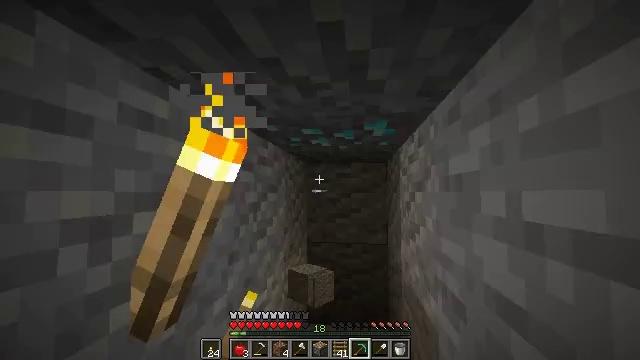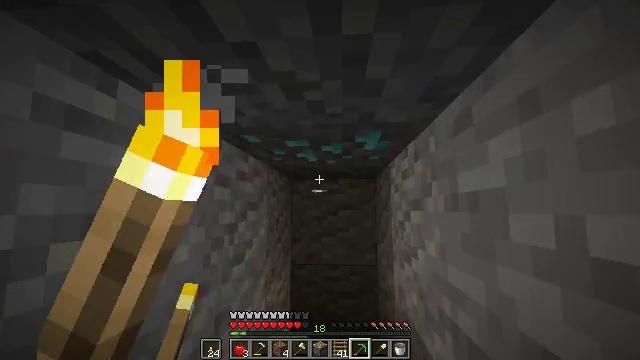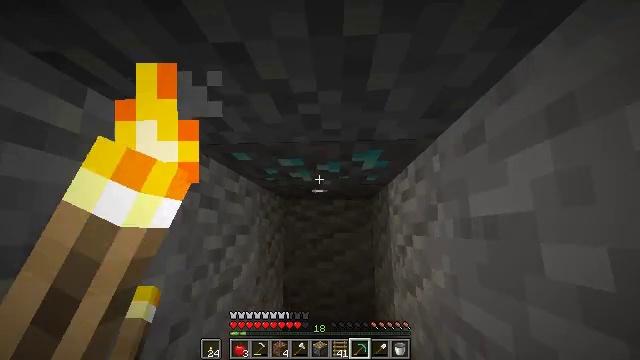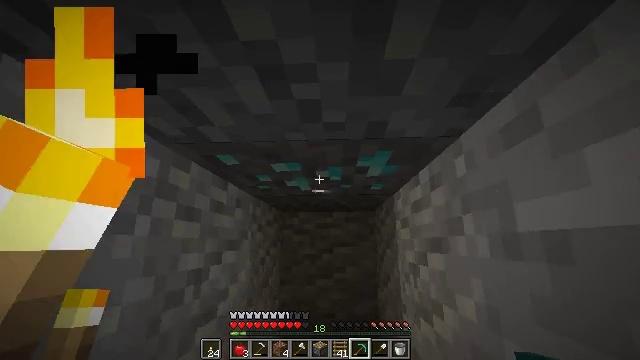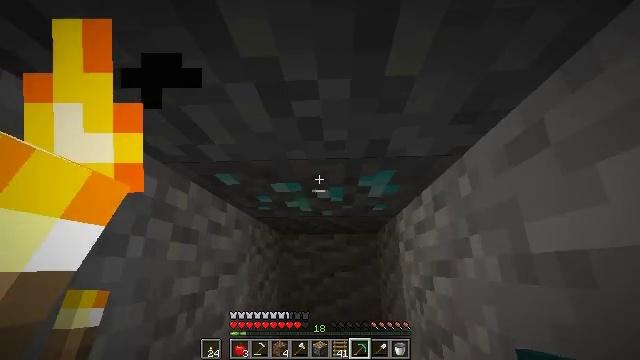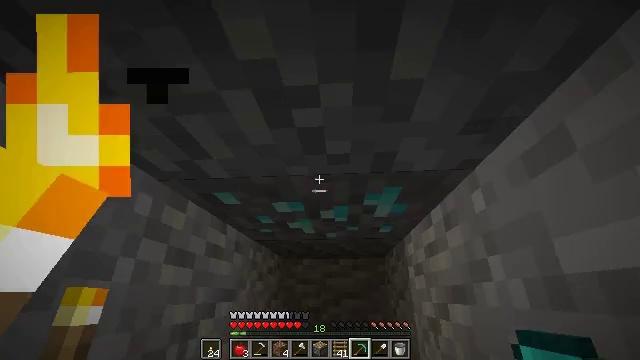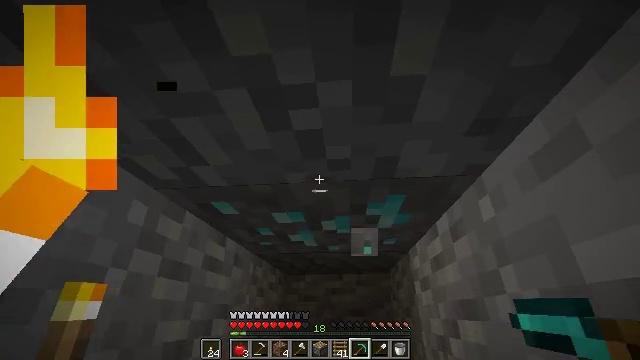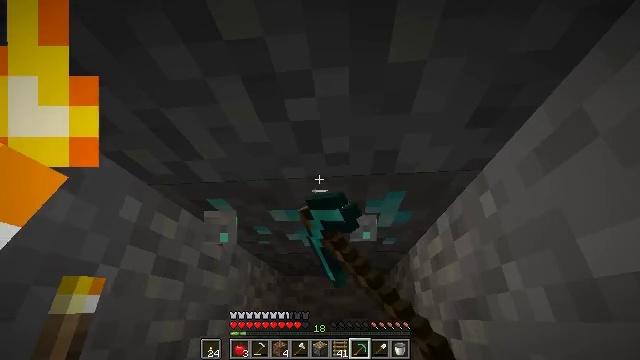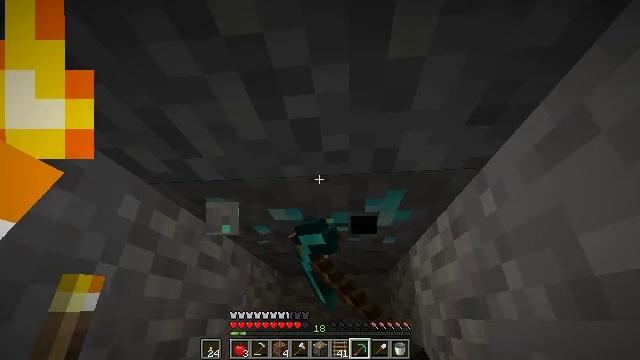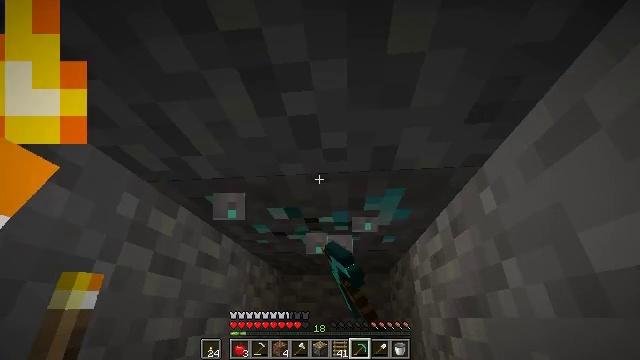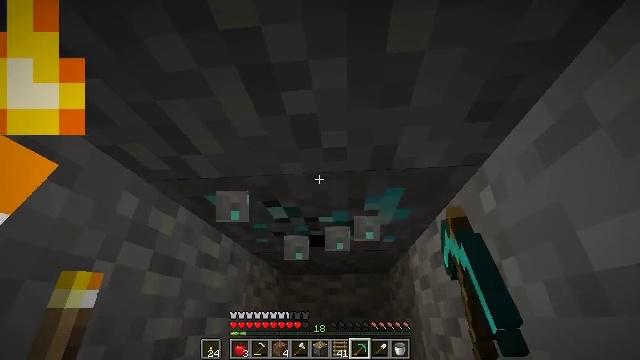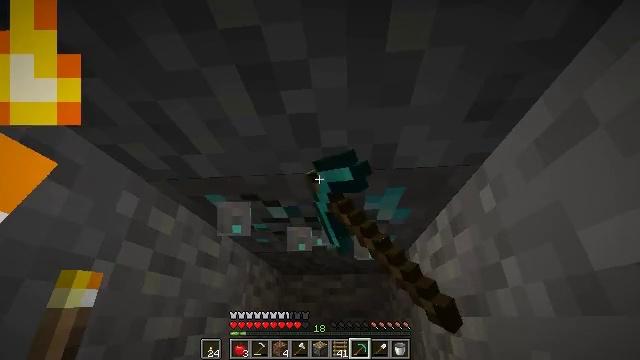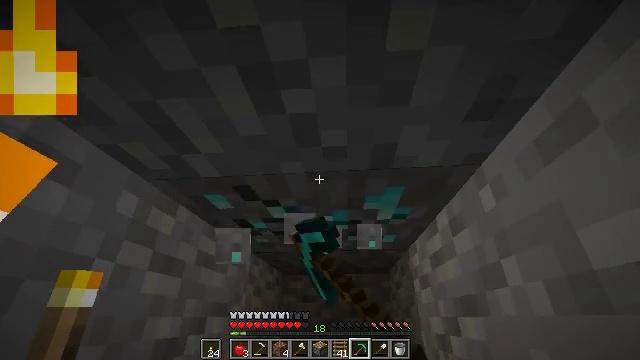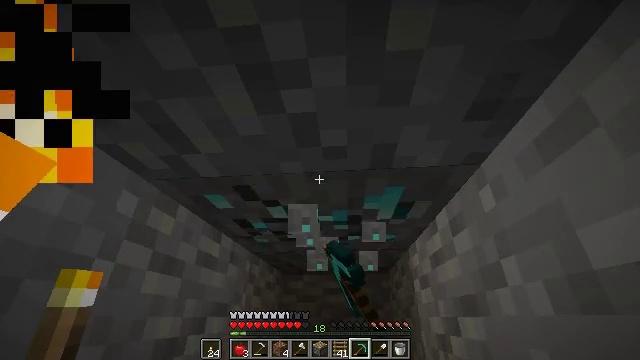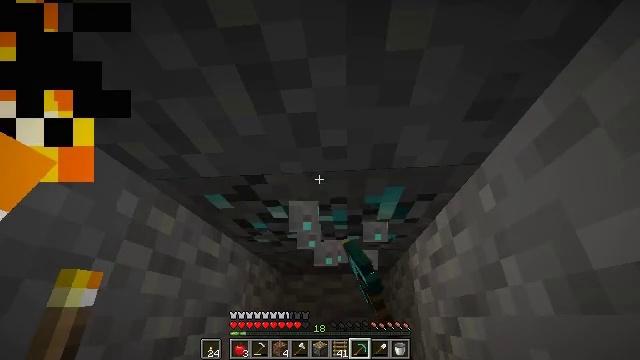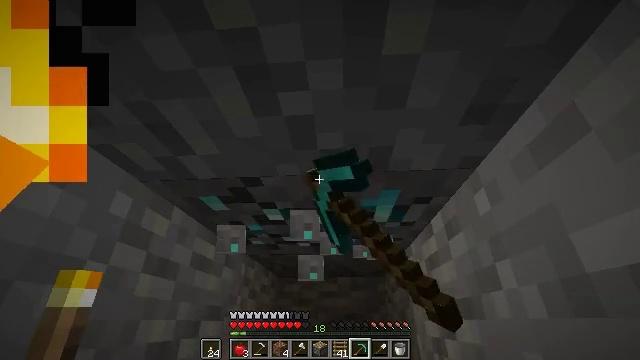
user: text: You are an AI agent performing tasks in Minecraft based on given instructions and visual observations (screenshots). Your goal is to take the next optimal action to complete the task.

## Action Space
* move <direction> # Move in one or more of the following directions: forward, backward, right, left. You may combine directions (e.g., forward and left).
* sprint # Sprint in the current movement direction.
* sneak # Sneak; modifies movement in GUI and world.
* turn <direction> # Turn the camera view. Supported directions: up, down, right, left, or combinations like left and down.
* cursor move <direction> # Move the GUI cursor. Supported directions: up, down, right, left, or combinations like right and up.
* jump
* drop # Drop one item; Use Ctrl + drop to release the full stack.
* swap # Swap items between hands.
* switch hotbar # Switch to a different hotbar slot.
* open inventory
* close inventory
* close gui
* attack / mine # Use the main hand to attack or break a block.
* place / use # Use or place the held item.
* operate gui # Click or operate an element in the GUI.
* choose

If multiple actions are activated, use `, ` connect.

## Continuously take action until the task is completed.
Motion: motion action
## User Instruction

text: Break diamond ore deep in the cave.
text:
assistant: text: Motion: move forward, turn right and up
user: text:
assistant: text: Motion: move forward, turn right and up
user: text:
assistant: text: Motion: turn up
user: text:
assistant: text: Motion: turn up
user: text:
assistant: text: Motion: turn left and up
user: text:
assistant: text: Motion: turn up, attack / mine
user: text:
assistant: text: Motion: attack / mine
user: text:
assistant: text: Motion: attack / mine
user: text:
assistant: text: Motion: attack / mine
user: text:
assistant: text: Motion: attack / mine
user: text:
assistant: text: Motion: attack / mine
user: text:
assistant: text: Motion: attack / mine
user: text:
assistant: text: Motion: attack / mine
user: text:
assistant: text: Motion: attack / mine
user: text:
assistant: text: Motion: attack / mine
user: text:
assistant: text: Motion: attack / mine
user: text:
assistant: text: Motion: attack / mine
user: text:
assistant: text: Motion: attack / mine
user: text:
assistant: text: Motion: attack / mine
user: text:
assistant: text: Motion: attack / mine
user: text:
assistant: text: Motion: attack / mine
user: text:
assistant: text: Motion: attack / mine
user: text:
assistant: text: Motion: attack / mine